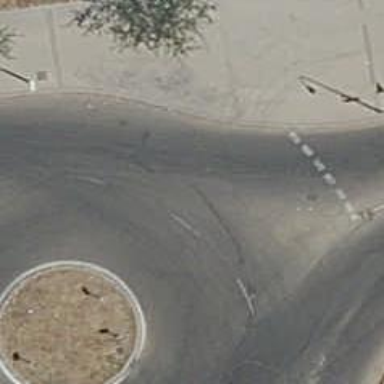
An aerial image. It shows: Residential road that intersects with roundabout.